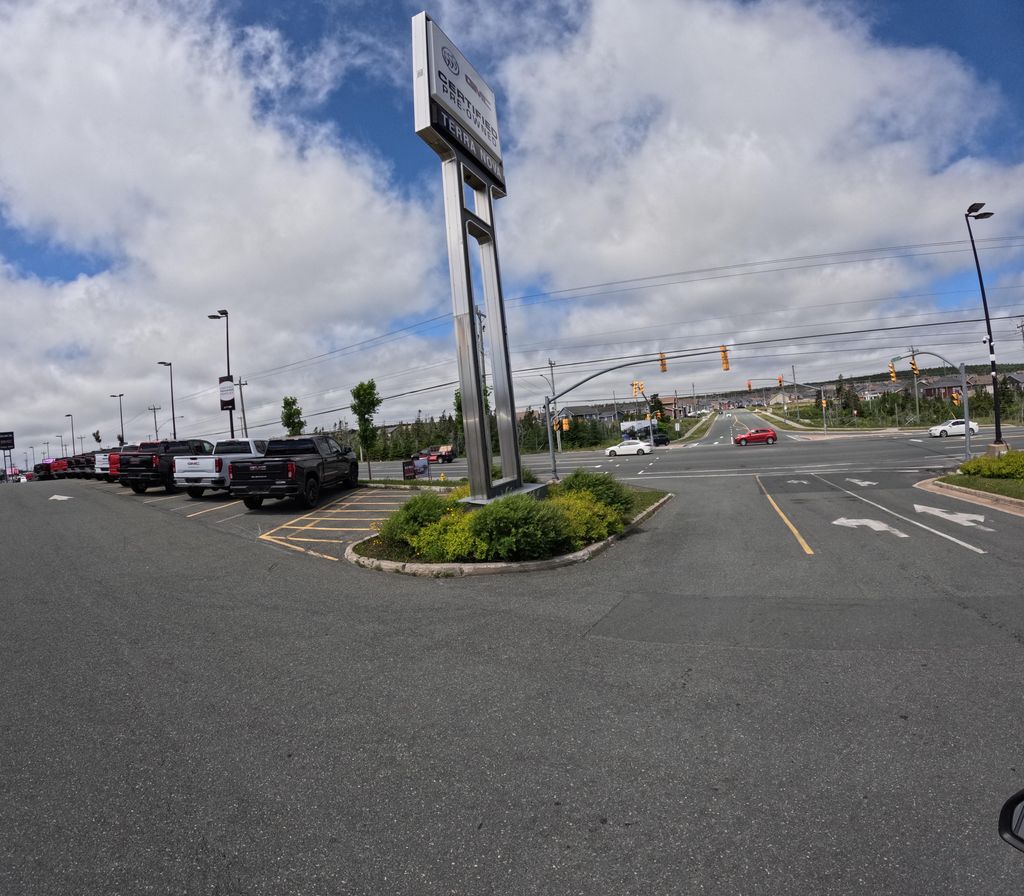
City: st_johns